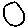
Label: circle